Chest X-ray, PA view. Patient: 75 years old, sex M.
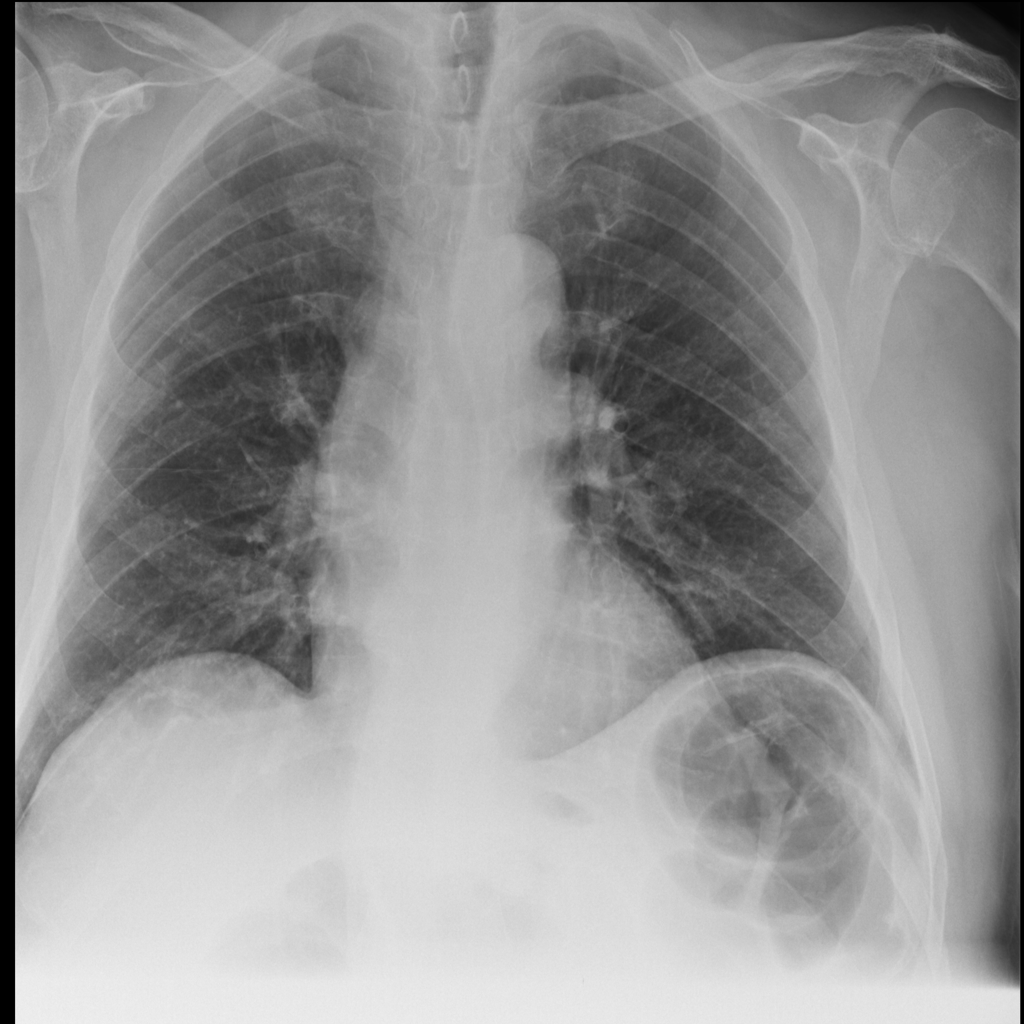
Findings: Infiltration